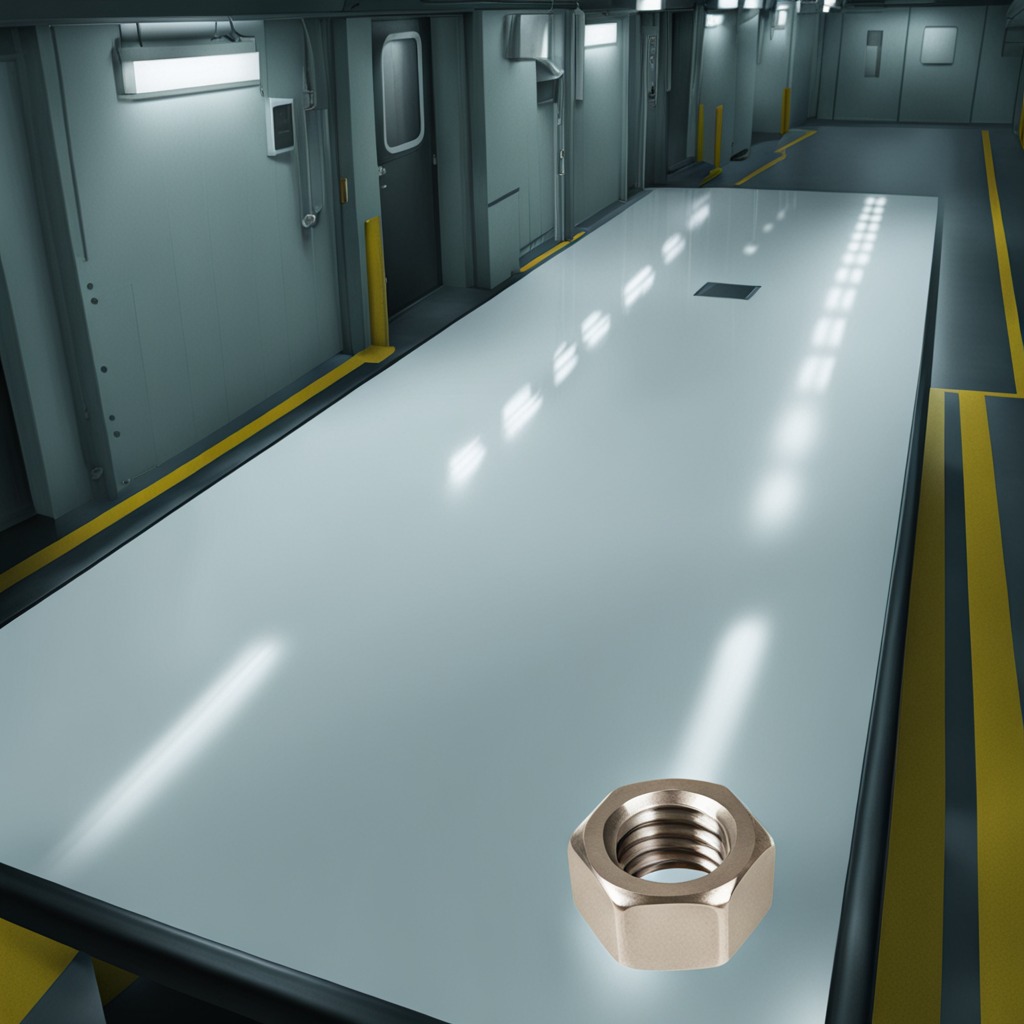
A metal nut is lying on the high-gloss table in a ship maintenance bay industrial lighting.